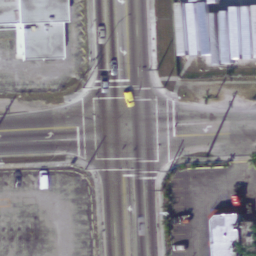
Label: intersection